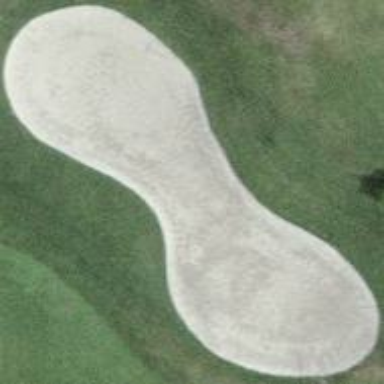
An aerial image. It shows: Golf bunker filled with sandy terrain.